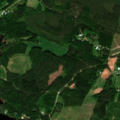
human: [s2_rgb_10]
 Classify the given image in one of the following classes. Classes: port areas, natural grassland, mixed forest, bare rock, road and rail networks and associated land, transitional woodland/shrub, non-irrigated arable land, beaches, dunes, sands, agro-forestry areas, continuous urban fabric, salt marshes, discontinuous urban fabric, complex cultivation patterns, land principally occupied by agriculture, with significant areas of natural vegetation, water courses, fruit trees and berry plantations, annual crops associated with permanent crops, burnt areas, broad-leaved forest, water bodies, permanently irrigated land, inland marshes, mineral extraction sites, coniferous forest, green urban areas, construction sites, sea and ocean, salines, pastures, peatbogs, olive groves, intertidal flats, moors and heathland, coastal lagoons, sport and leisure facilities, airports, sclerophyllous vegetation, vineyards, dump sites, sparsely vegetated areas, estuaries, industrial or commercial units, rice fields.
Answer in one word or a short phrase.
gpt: land principally occupied by agriculture, with significant areas of natural vegetation, coniferous forest, mixed forest, water bodies